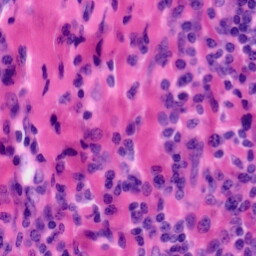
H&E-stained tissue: Tonsil